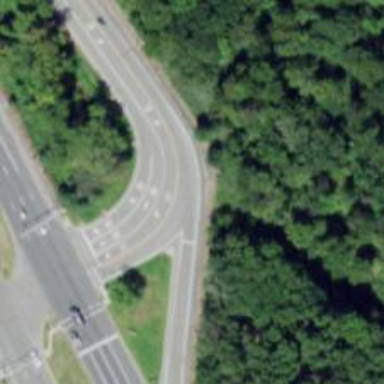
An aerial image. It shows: Trunk_link highway with jughandle junction.